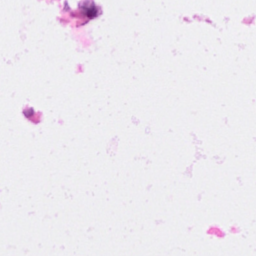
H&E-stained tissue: Breast